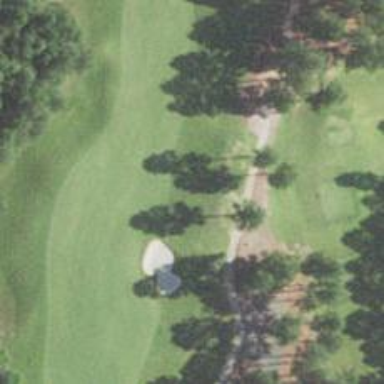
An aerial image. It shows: Path for both road and golf.